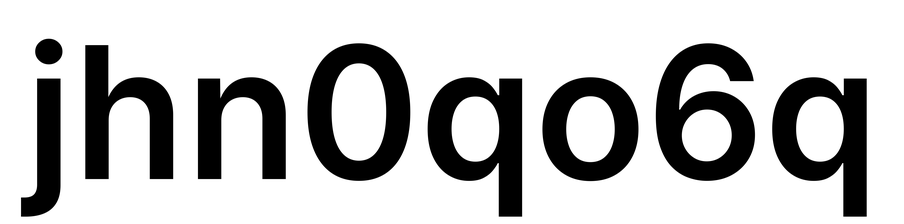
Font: Inter_SemiBold